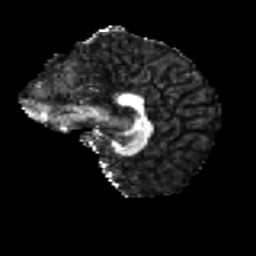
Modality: FA
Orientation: sagittal
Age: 55
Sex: female
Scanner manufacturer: ge
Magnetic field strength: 3 T
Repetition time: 7.8 s
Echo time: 0.0609 s